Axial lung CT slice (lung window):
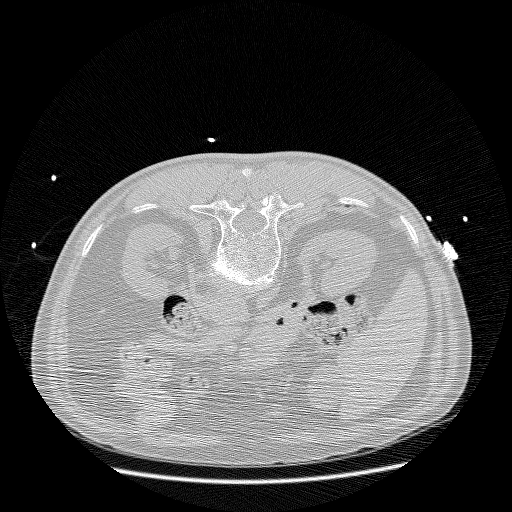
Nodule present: no